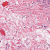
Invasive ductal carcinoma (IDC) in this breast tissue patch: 1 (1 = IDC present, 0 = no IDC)